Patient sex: F
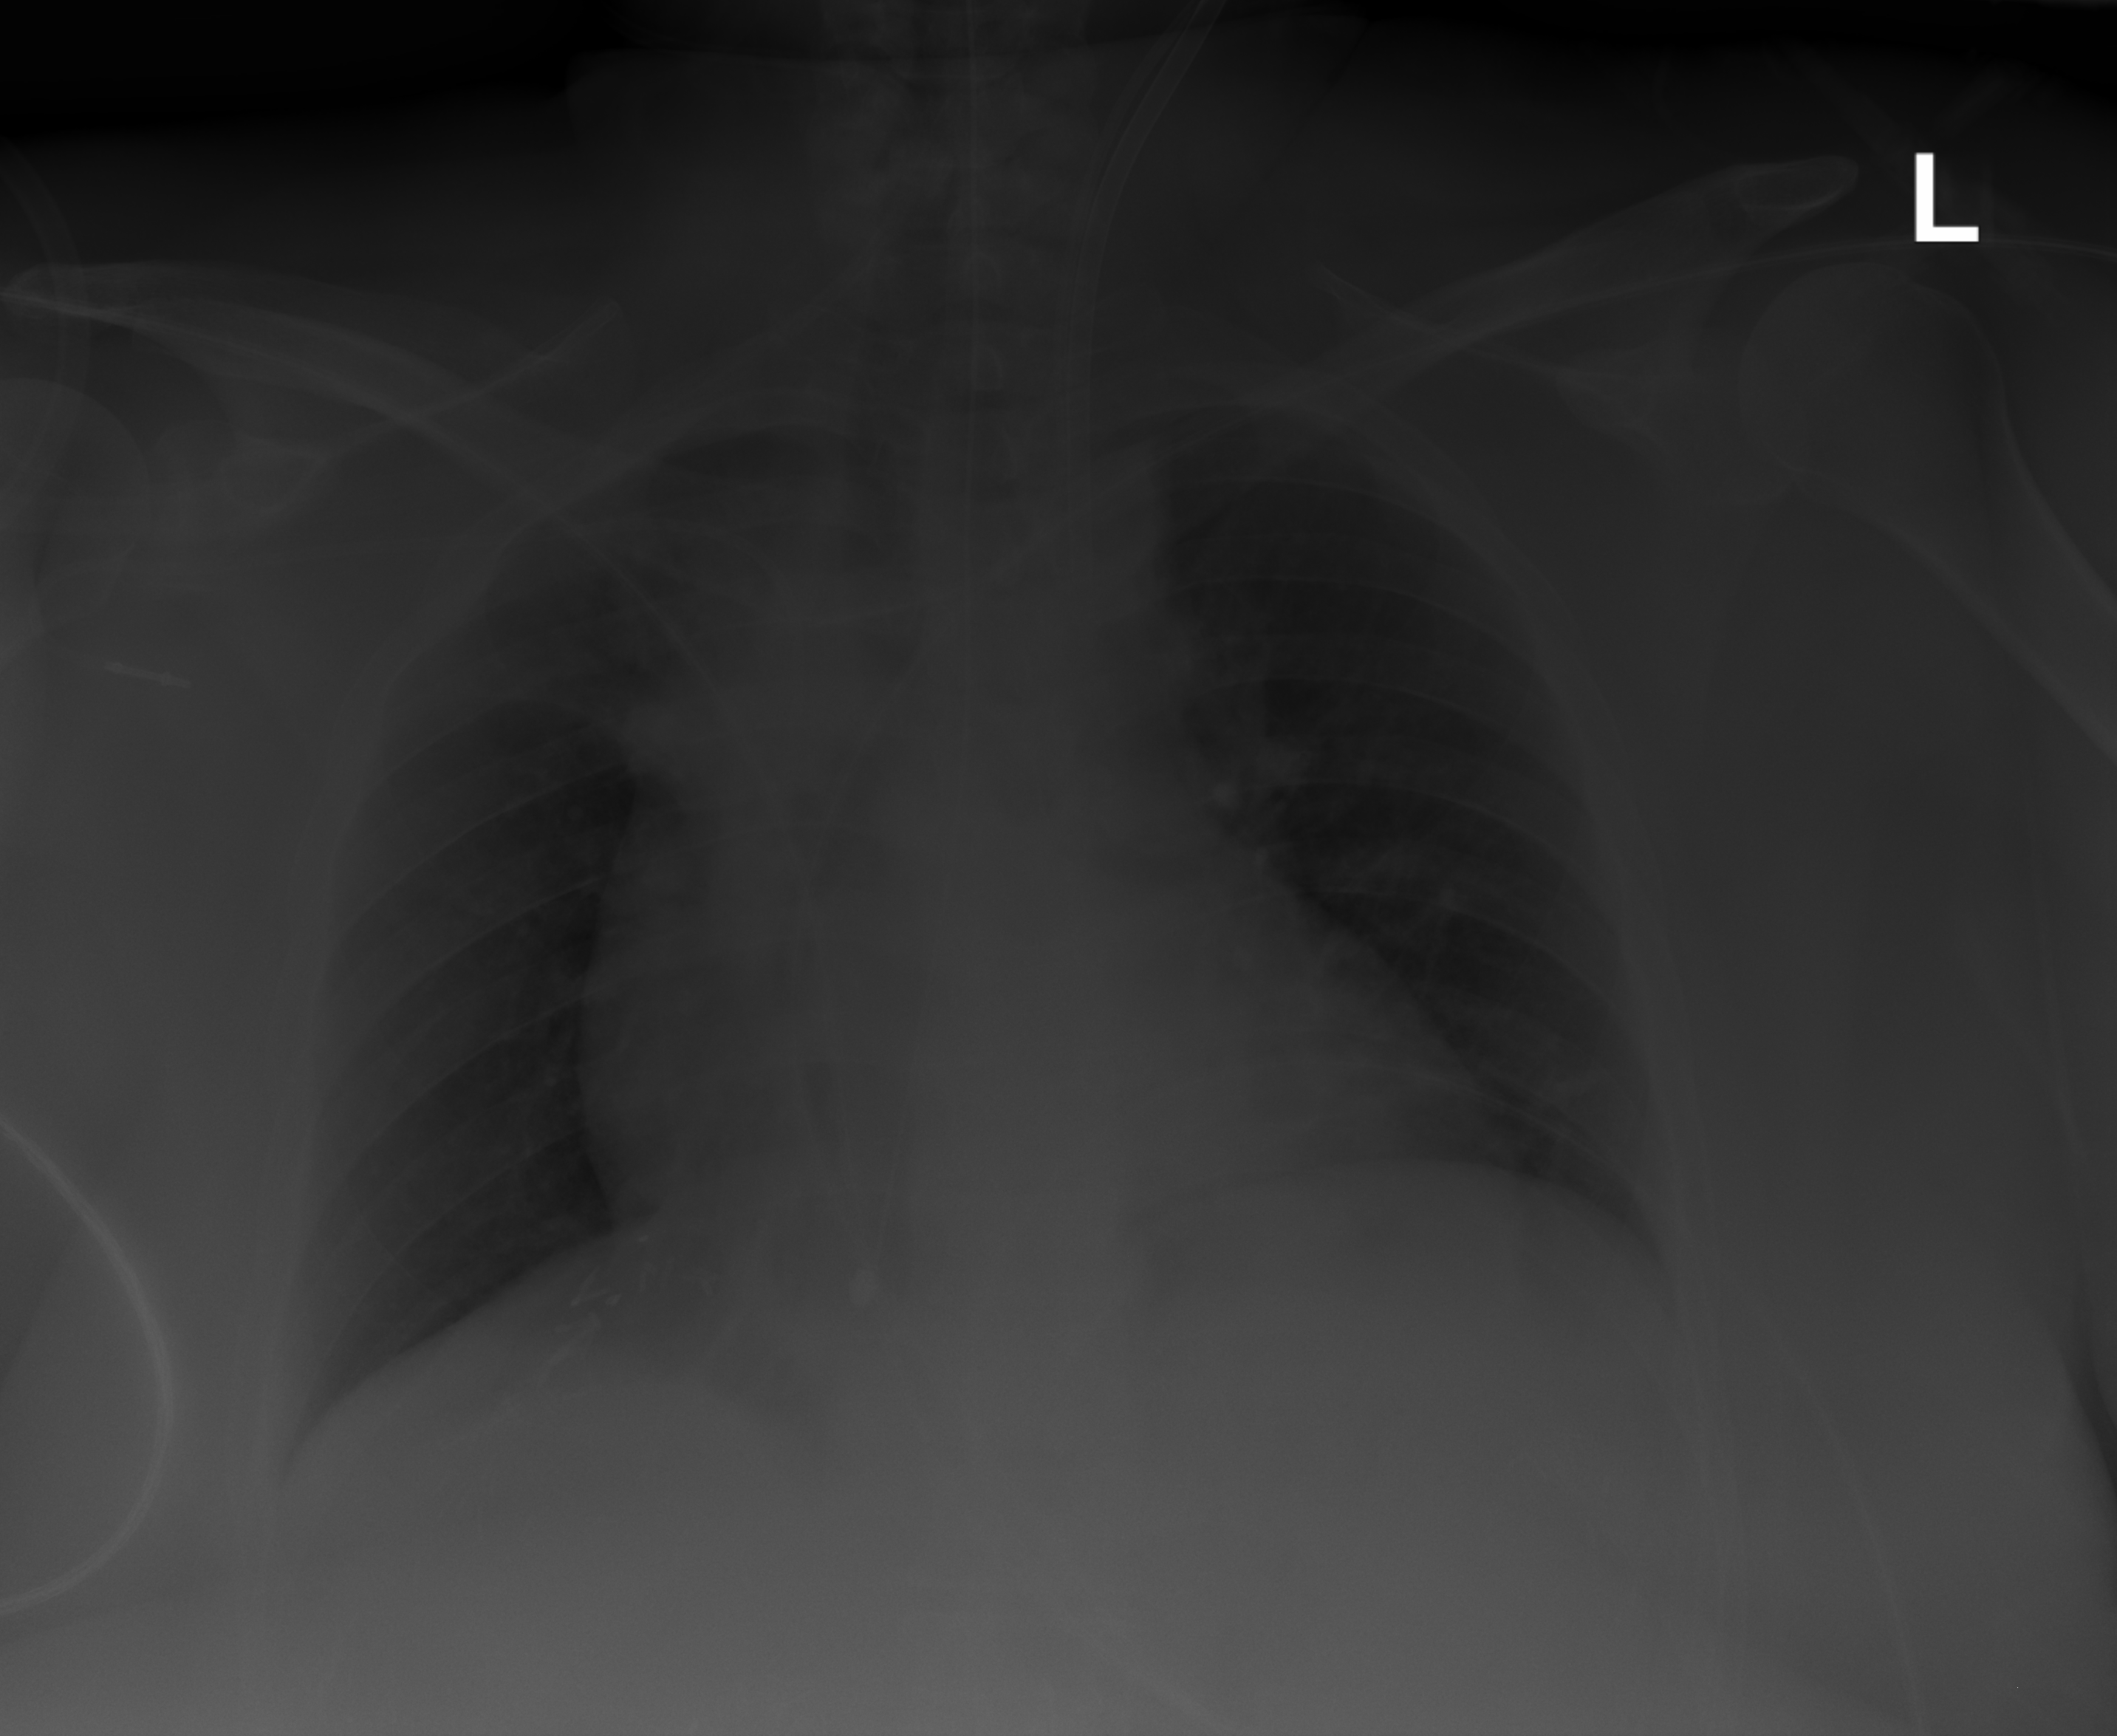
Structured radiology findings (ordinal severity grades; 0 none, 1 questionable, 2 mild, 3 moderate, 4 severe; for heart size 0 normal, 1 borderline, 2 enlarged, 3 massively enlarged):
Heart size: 2
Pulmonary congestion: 0
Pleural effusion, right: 0
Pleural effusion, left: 0
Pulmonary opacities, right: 2
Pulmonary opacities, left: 0
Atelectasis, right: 0
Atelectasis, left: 0